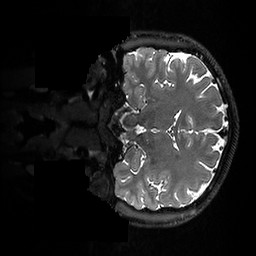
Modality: T2w
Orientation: coronal
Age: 23
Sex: male
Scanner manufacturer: ge
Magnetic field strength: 3 T
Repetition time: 3.202 s
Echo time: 0.06683 s